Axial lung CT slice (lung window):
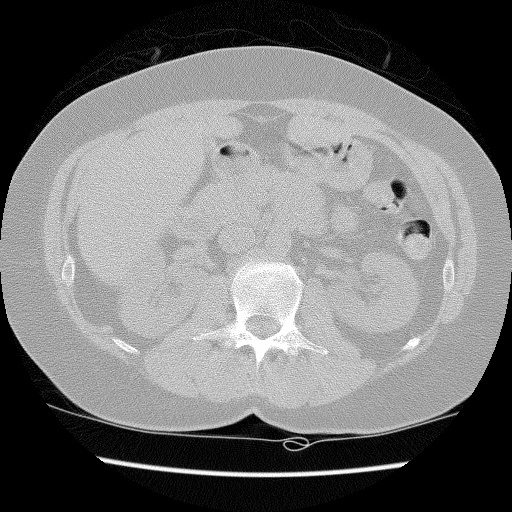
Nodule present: no